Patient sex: M
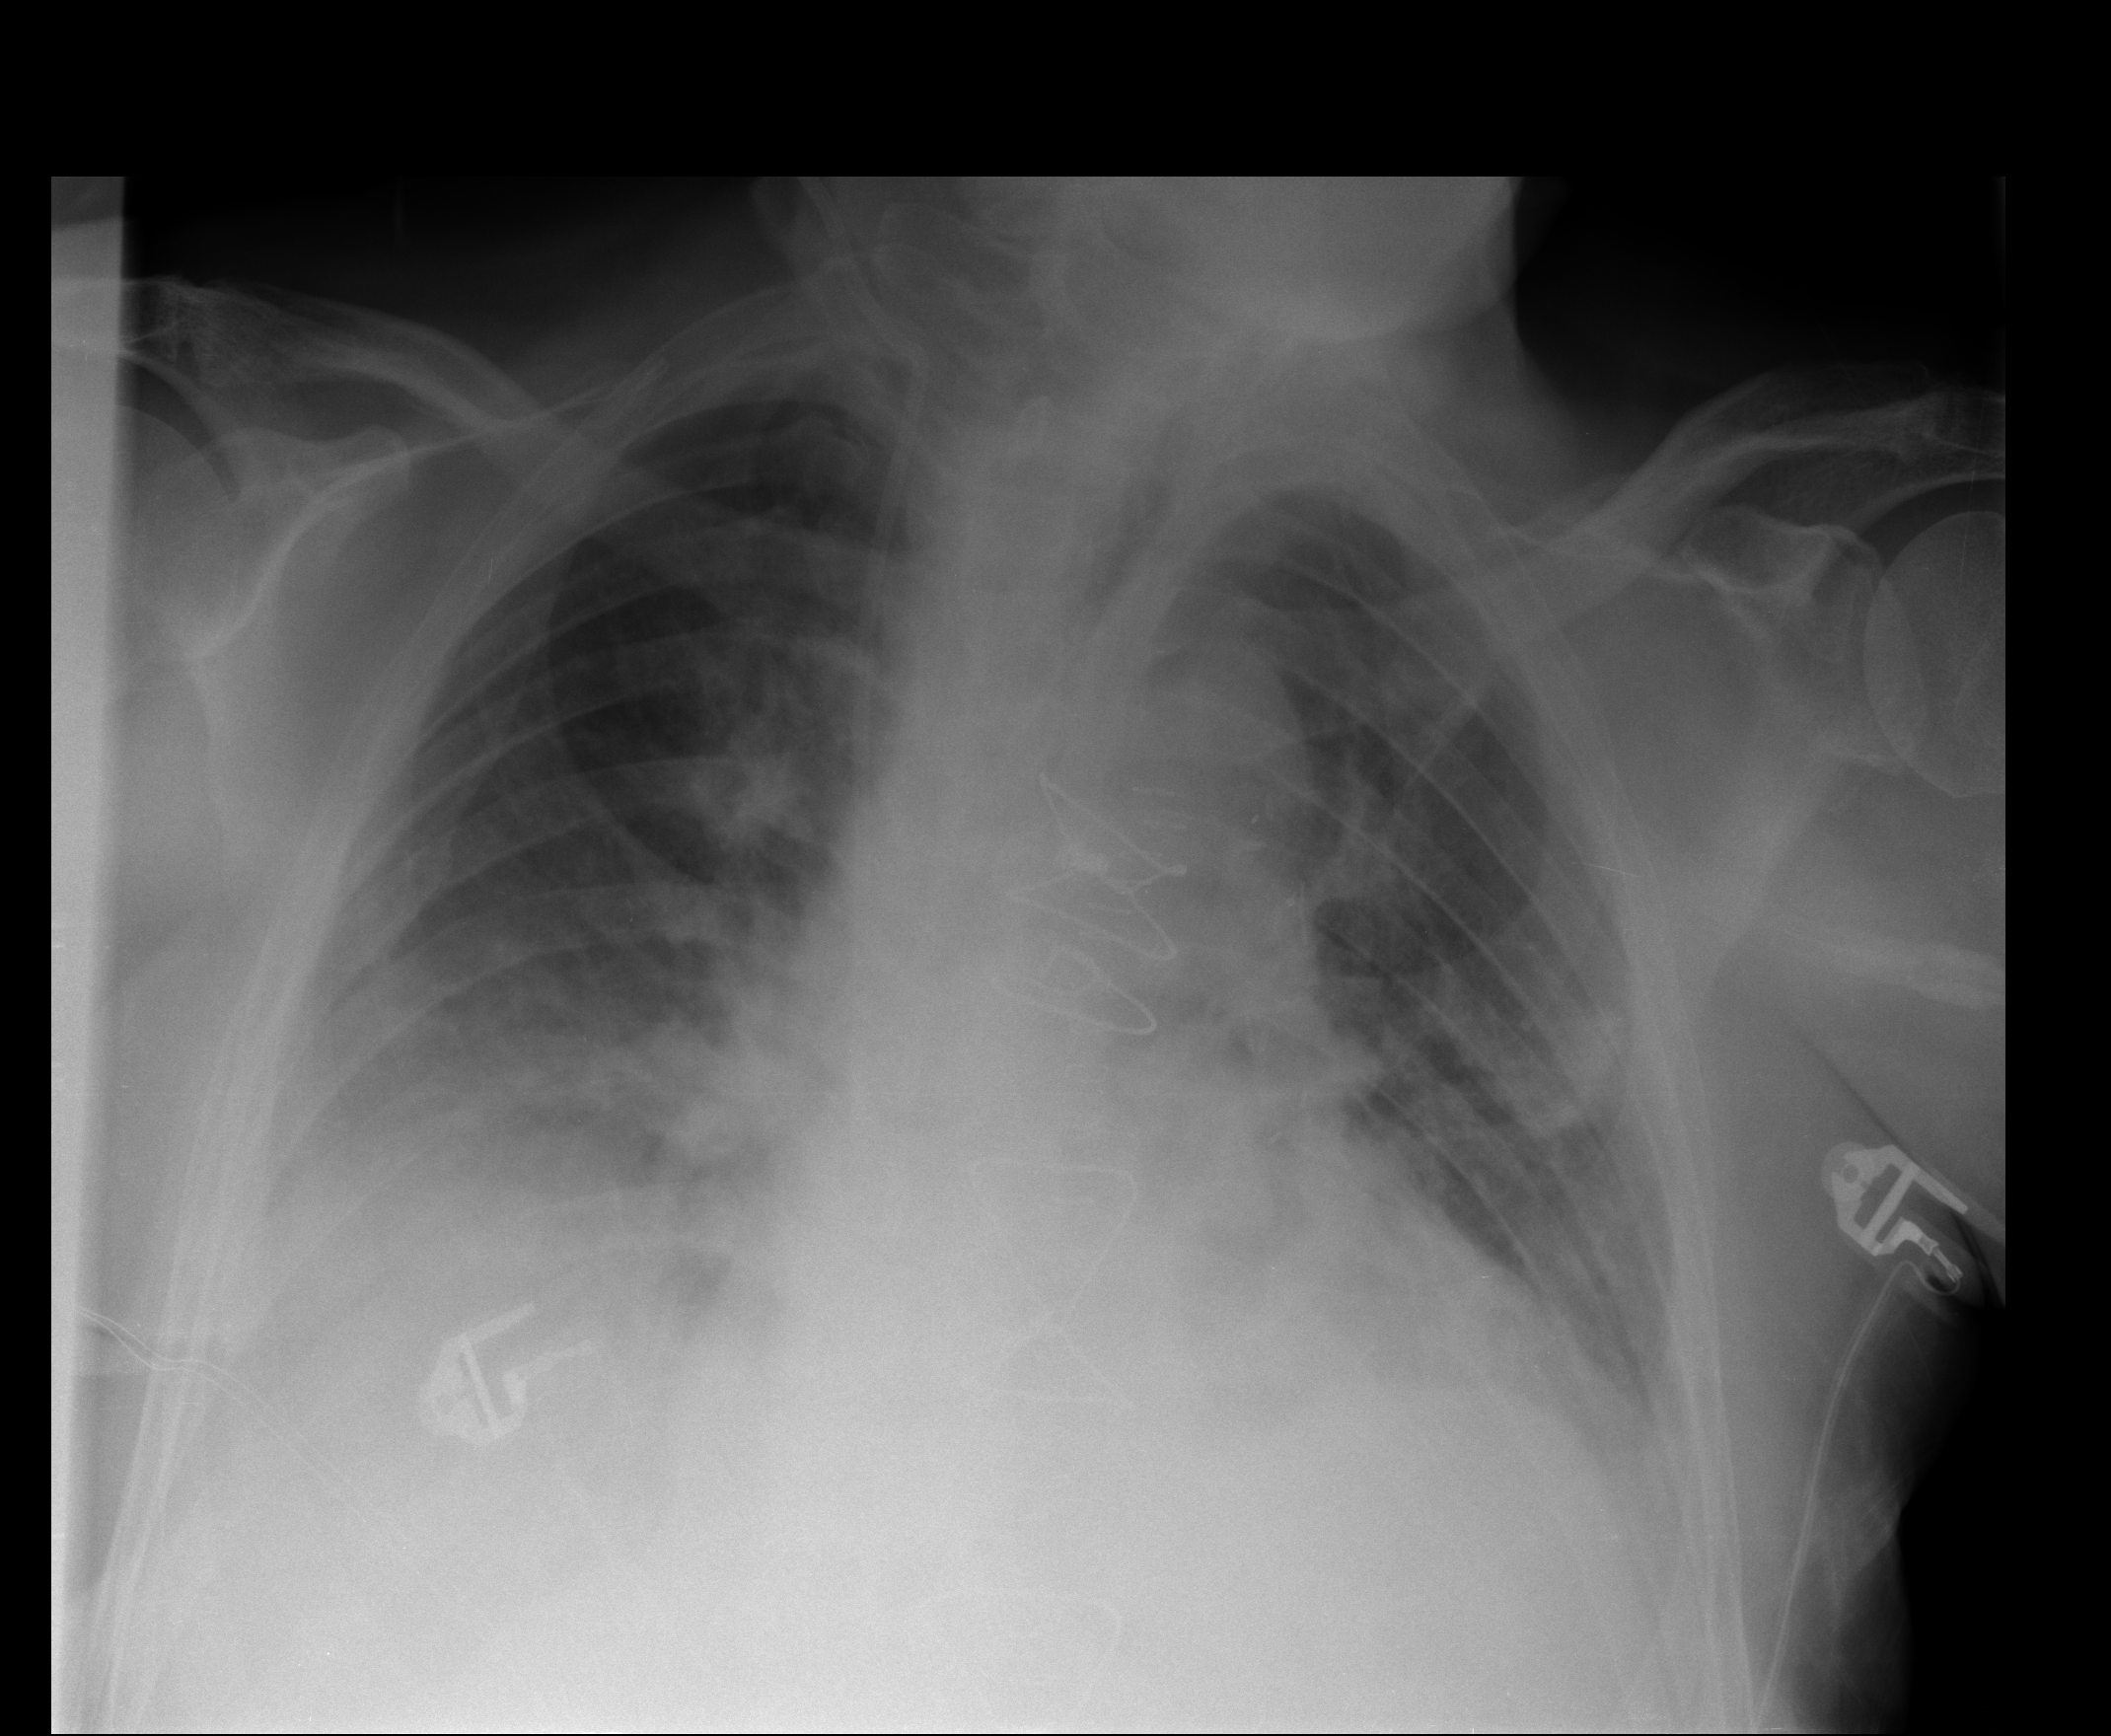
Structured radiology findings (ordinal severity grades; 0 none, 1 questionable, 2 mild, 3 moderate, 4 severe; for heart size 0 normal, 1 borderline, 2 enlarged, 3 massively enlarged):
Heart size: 2
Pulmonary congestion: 2
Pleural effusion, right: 2
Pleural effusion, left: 1
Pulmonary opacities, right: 0
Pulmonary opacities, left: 1
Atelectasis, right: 2
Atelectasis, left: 2